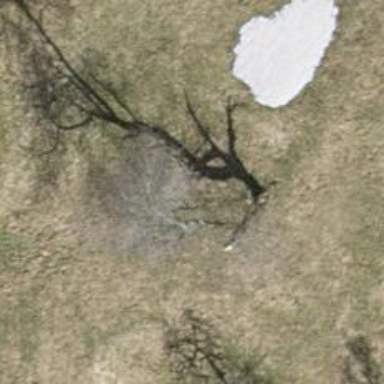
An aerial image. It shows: Broadleaved tree with lush leaves.